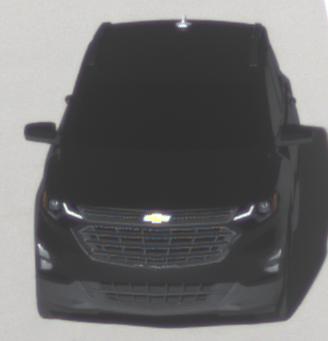
Make: Chevrolet
Model: Equinox
Detailed model: Gen. 2
Model produced from: 2015
Model produced until: 2017
Doors: 5
Color: black
Road condition: dry road
Daytime: morning or afternoon
Contrast: high contrast